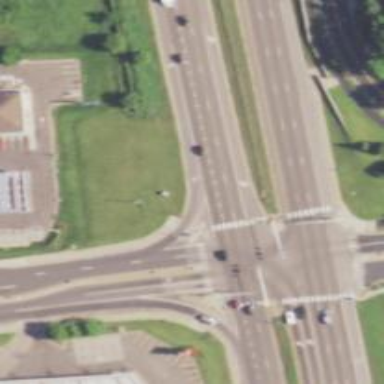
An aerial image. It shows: Trunk link highway with asphalt surface.